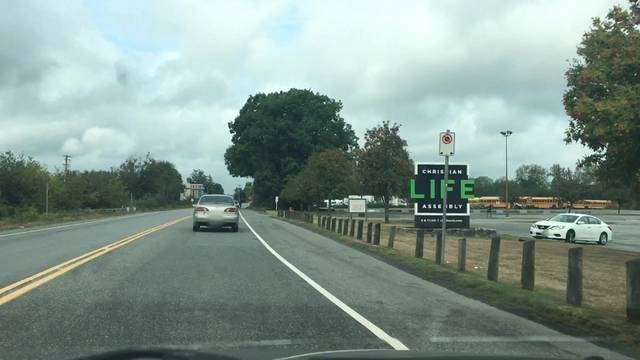
Region: Canada
Coordinates: 49.105, -122.633